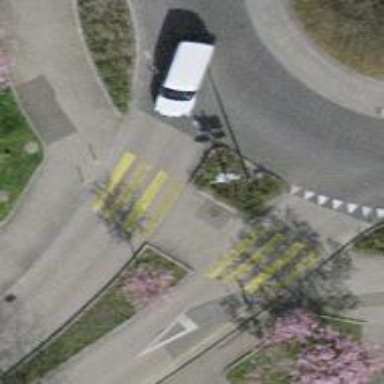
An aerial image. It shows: Uncontrolled zebra crossing with yellow markings on the road.